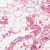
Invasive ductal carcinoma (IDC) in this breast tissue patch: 0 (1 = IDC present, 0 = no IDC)